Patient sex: F
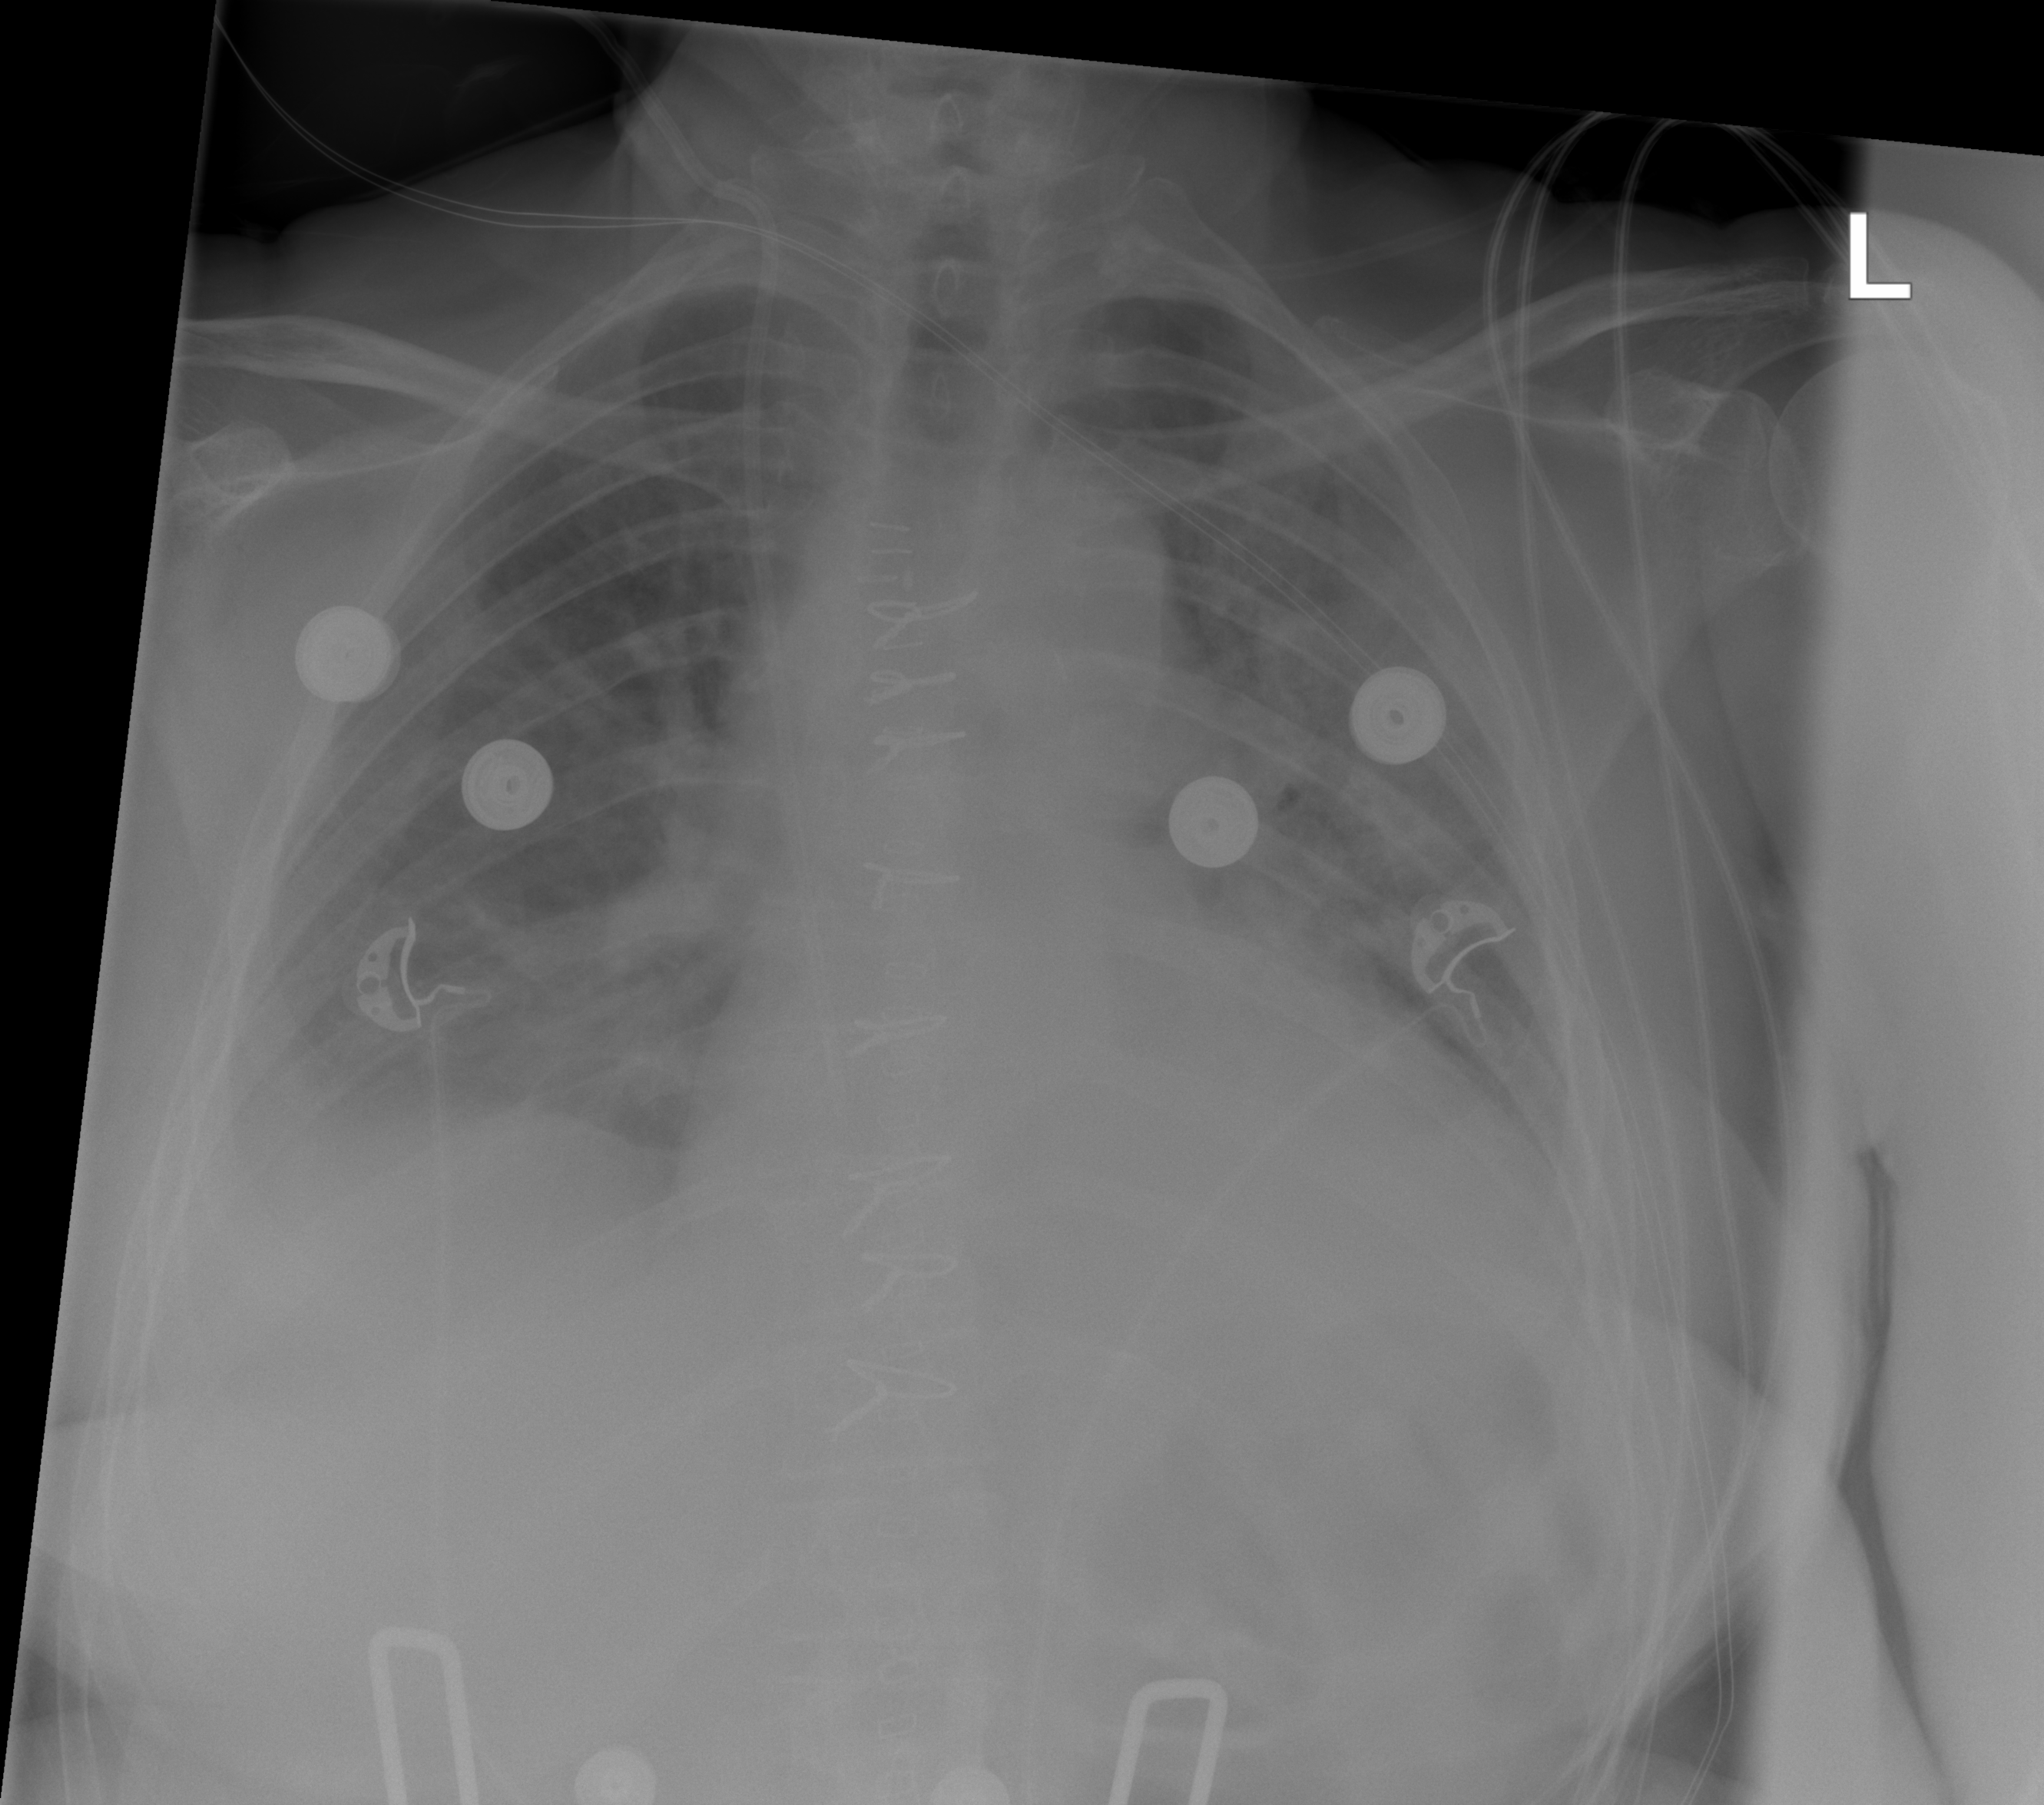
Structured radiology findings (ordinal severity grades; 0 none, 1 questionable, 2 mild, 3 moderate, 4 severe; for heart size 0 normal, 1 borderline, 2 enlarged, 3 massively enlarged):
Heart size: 0
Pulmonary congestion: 2
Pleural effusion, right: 2
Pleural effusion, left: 0
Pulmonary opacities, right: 0
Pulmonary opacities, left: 0
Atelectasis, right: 0
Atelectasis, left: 0